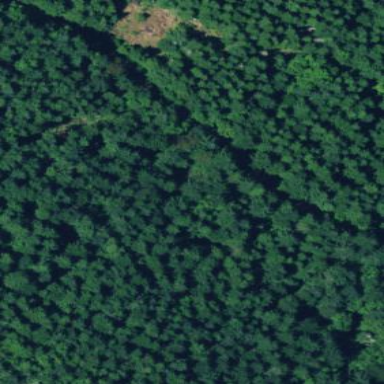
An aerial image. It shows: Clearcut area created by human activity.